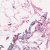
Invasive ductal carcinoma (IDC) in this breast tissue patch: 0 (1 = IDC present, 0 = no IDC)